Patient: sex F, age 69
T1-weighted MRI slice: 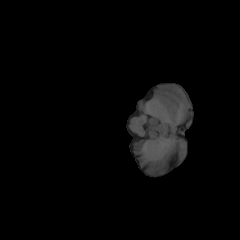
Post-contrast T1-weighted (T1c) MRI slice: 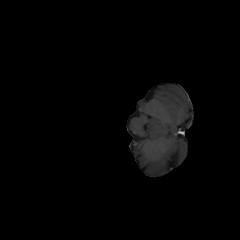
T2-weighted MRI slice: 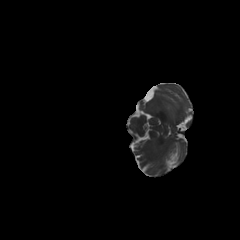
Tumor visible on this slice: no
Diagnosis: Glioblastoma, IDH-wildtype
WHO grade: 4